Question: I have some text , a part of which I want to put inside a '<p>' tag.
HTML:
'''
<p id="mainTargetP">
</p>
'''
JavaScript:
'''
var text = "Lorem ipsum dolor sit amet, consectetur adipiscing elit. a a a Nullam nec magna eu dui pharetra bibendum. Lorem ipsum dolor sit amet, consectetur adipiscing elit. Aenean at urna mi."
var mainTargetP = document.getElementById('mainTargetP') ;
// mainTargetP.innerHTML = get a part of text into P.
'''
The '<p>' tag has been given a width, height, font size etc.
What I have is a large block of text, that I am dividing into paras of fixed width and height. The exact thing I have to figure out is how much text (how many words) from the block of text will fit nicely inside the para. Say if the para has 7 lines , I want to fit in exactly 7 lines of text. Not 6.5 lines , not 7.5 lines. Possible?
Basically I don't want any whitespace to be left in the last line, like this:

Makeshift solution that works with some blocks of text:
'''
var charsInLine = 63 ;
var lines = 7
var charsinTargetP = charInLine * lines - 20 ;
var mainTargetP = document.getElementById('mainTargetP') ;
var s1 =text.substring(0,charsinTargetP ) ;
var nextPara = s1.lastIndexOf(' ')
mainTargetP.innerHTML = s1.substring(0,nextPara ) ;
'''
Above the -20 value I am taking randomly. Sometimes the value needs to be -40 .
Hope I was clear, thanks.
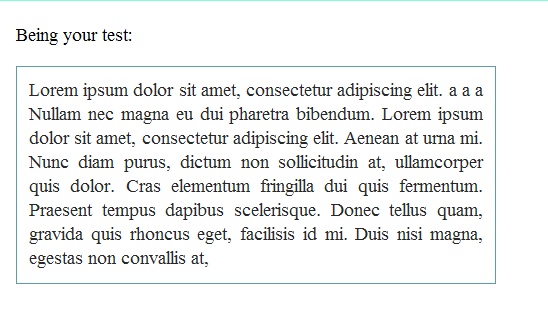
Answer: The most straight-forward way that comes to mind is to temporarily set the paragraph's height to 'auto', put one character in it, take its height, and then keep appending characters until the height suddenly increased, indicating that it had word-wrapped. Then remove individual characters (or words, whatever) until the height went back to its original value, and set the height again (since you said the height was defined). Rinse, repeat for the following lines (since they won't have the same number of characters, not unless you're using a fixed-width font).